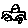
Label: car